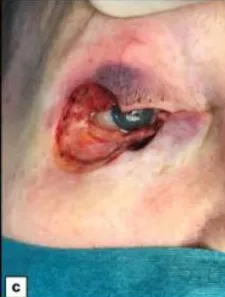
Right periocular zone prior to reconstruction. C: Intraoperative photograph showing the periocular defect after the second tumour excision with negative section margins. Whilst passively elevating the upper eyelid, a full thickness defect of the lower and upper eyelid, and a defect of the lateral canthus is shown.
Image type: medical_photograph (other_medical_photograph)